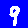
Digit: 9